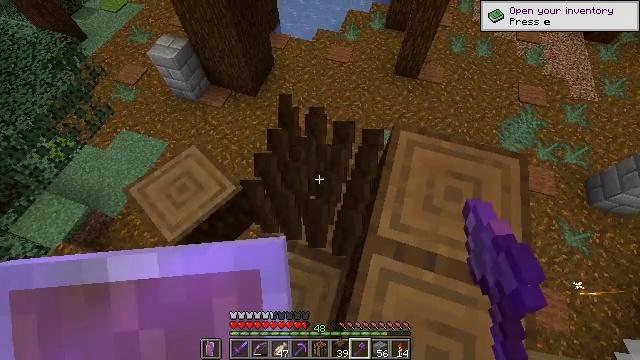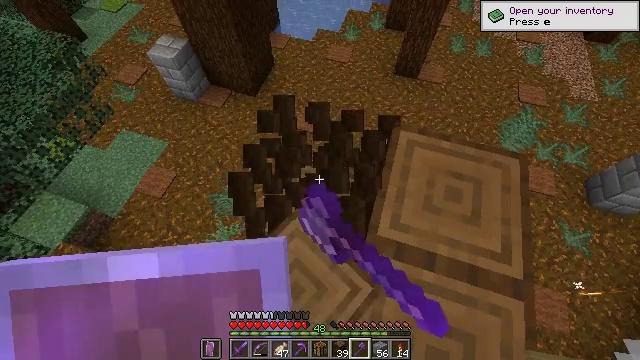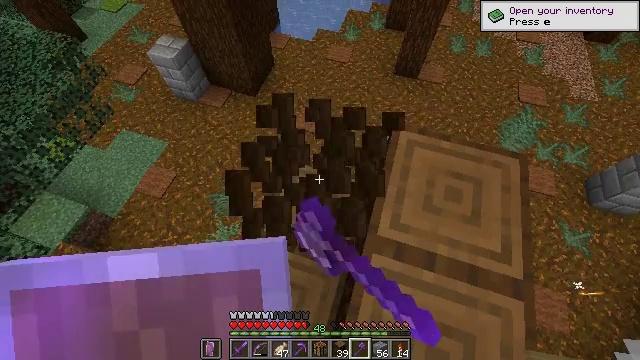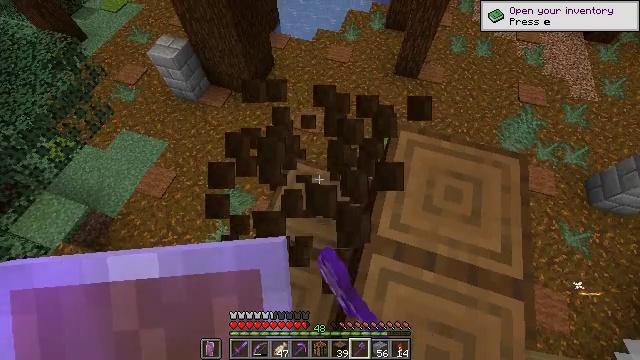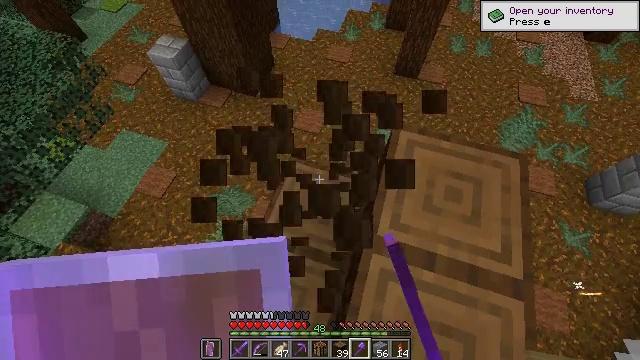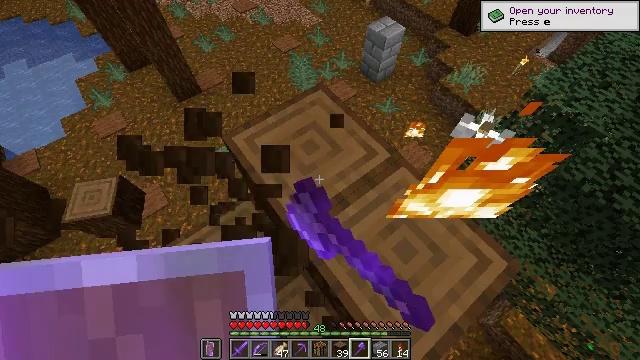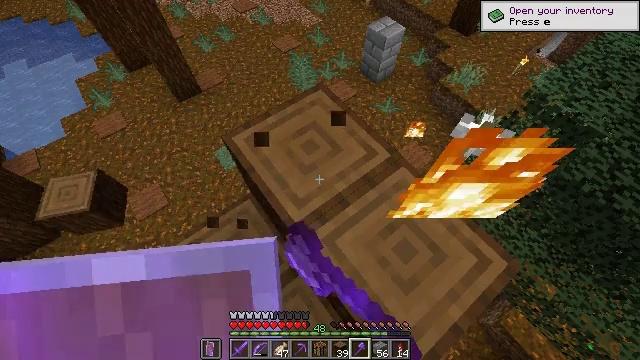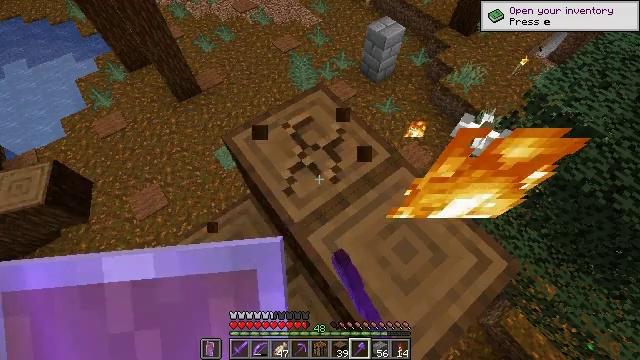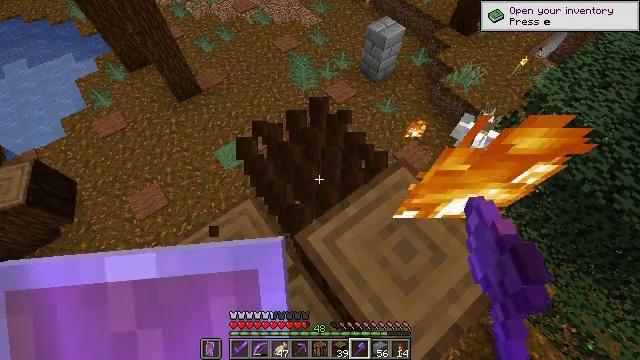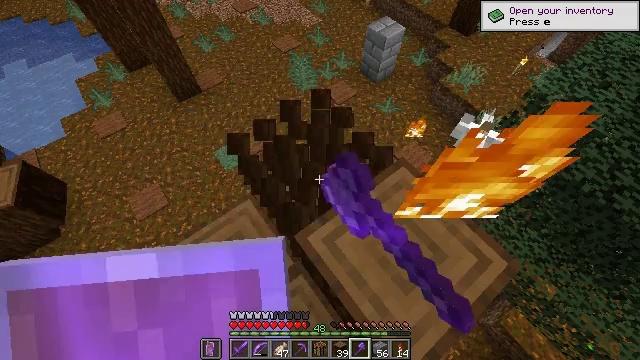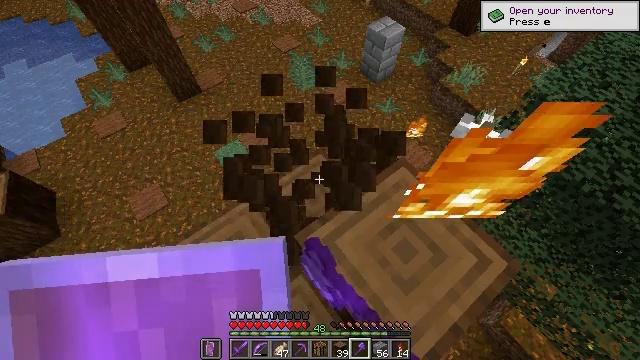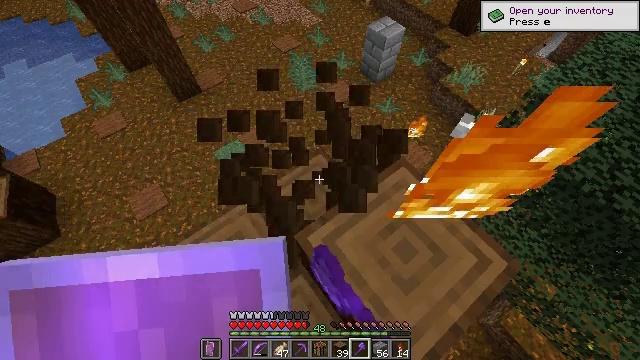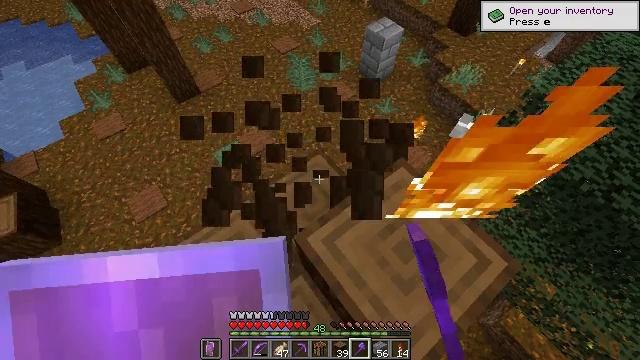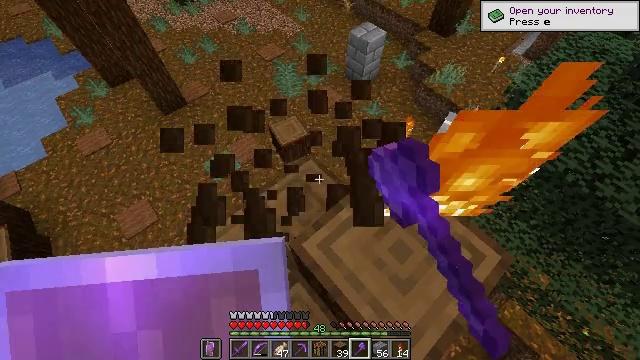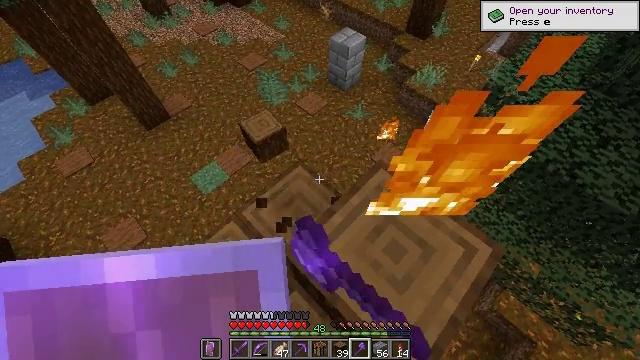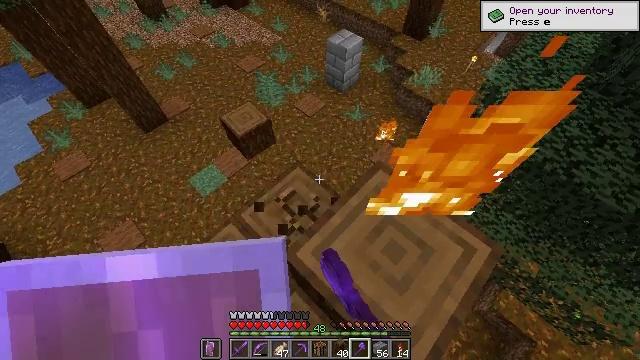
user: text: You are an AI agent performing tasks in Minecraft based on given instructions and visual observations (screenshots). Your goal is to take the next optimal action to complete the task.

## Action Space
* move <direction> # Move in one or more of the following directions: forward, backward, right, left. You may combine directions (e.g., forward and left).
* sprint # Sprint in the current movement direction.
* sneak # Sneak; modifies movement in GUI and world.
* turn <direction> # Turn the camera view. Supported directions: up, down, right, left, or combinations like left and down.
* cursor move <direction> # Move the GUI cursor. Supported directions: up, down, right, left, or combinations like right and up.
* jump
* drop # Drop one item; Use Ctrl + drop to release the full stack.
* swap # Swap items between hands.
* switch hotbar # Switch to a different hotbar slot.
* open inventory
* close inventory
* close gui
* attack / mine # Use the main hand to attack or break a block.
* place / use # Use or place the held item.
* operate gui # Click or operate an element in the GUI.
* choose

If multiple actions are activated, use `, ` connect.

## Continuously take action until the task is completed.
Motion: motion action
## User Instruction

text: Collect spruce log for building materials.
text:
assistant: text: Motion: attack / mine
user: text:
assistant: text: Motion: attack / mine
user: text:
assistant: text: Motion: attack / mine
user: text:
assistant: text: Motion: attack / mine
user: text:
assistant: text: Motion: turn right and up, attack / mine
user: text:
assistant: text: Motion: attack / mine
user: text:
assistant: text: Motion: attack / mine
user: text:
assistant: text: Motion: attack / mine
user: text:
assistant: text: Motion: attack / mine
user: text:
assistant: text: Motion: attack / mine
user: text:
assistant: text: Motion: attack / mine
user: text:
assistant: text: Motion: attack / mine
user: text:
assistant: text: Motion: turn right and up, attack / mine
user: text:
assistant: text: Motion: turn right and up, attack / mine
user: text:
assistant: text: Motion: attack / mine
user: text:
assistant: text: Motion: attack / mine
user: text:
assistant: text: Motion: turn right and down, attack / mine
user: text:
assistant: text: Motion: turn right and down, attack / mine
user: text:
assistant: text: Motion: turn right and down, attack / mine
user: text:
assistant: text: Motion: turn right, attack / mine
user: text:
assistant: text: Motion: turn right, attack / mine
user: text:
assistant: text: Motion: attack / mine
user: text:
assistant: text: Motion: attack / mine
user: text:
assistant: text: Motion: attack / mine
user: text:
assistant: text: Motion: attack / mine
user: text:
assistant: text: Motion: attack / mine
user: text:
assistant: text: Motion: attack / mine
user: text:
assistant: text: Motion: attack / mine
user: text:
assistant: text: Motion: attack / mine
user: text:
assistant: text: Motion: attack / mine